Interaction volume radius: 10 \u00c5
Interaction volume height: 15 \u00c5
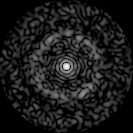
Disorder parameter: 0.853